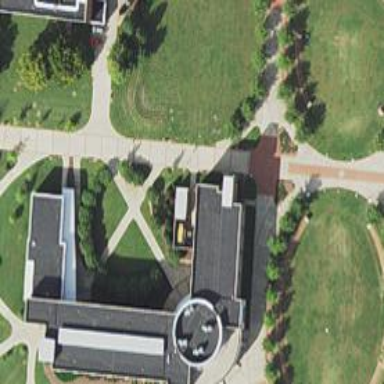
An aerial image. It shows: University building. It belongs to university.